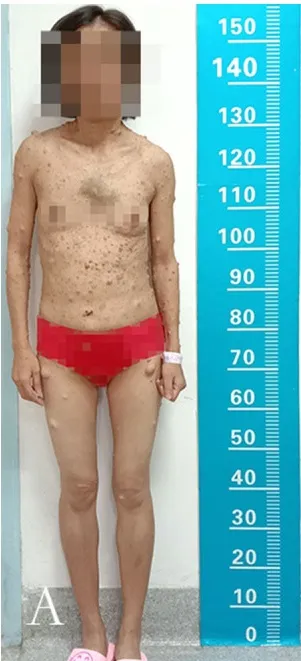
The anterior view and the posterior view of the patient. (A,B) The image showed innumerable masses spread throughout her body and mainly concentrated on the face, neck, bilateral upper limbs, and trunk.
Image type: radiology (x_ray)